Question: I want to make a 'custom grid' with images that we usually see for gallery in android phones

I have been searching it for couple of hours. But no luck favours and finally I am making an attempt to ask question here. Can someone please suggest me how to achieve this kind of gridview. Or do I need to follow any other approach?
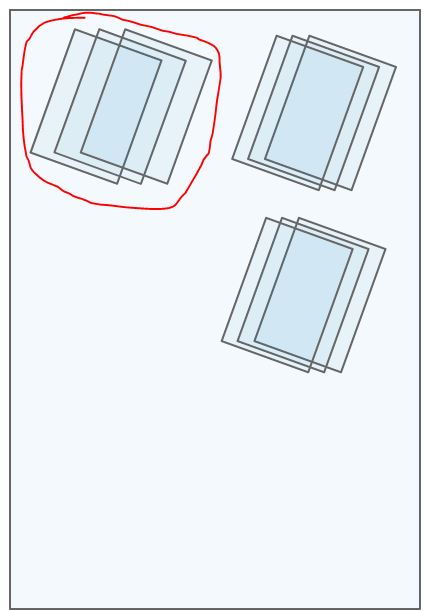
Answer: See the code for the and we have to just set rotation on imageview and margin according to the rotation we have set.
android:rotation="20"
Suppose I have fixed and size 100dp*100dp and If I set Rotation by
'''
android:rotation="20"
'''
than obviouslly our images will cut down from bottom and top in grid view so set it's margin according to the rotation.
'''
<?xml version="1.0" encoding="utf-8"?>
<RelativeLayout xmlns:android="http://schemas.android.com/apk/res/android"
android:layout_width="match_parent"
android:layout_height="match_parent"
>
<GridView
android:id="@+id/gridView1"
android:layout_width="match_parent"
android:layout_height="wrap_content"
android:horizontalSpacing="10dp"
android:numColumns="auto_fit">
</GridView>
</RelativeLayout>
'''
'''
<?xml version="1.0" encoding="utf-8"?>
<RelativeLayout xmlns:android="http://schemas.android.com/apk/res/android"
android:layout_width="match_parent"
android:layout_height="match_parent"
android:background="#000">
<RelativeLayout
android:layout_width="match_parent"
android:layout_height="150dp">
<ImageView
android:id="@+id/imageView1"
android:layout_width="100dp"
android:layout_height="100dp"
android:layout_alignParentTop="true"
android:layout_marginTop="20dp"
android:layout_marginLeft="30dp"
android:src="@drawable/image1" />
<ImageView
android:id="@+id/imageView2"
android:layout_width="100dp"
android:layout_height="100dp"
android:layout_alignParentLeft="true"
android:layout_alignParentTop="true"
android:layout_marginLeft="40dp"
android:layout_marginTop="20dp"
android:src="@drawable/image2" />
<ImageView
android:id="@+id/imageView3"
android:layout_width="100dp"
android:layout_height="100dp"
android:layout_alignParentLeft="true"
android:layout_alignParentTop="true"
android:layout_marginLeft="50dp"
android:layout_marginTop="20dp"
android:src="@drawable/image3" />
<TextView
android:id="@+id/textView1"
android:layout_width="wrap_content"
android:layout_height="wrap_content"
android:text="Large Text"
android:textStyle="bold"
android:textColor="#fff"
/>
</RelativeLayout>
</RelativeLayout>
'''
'''
import android.annotation.TargetApi;
import android.app.Activity;
import android.content.Context;
import android.graphics.Bitmap;
import android.graphics.BitmapFactory;
import android.graphics.Matrix;
import android.os.Build;
import android.os.Bundle;
import android.view.LayoutInflater;
import android.view.View;
import android.view.ViewGroup;
import android.widget.BaseAdapter;
import android.widget.GridView;
import android.widget.ImageView;
import android.widget.TextView;
@TargetApi(Build.VERSION_CODES.HONEYCOMB)
public class MainActivity extends Activity{
String[] logtag=new String[]{"Log.e","Log.d","Log.i"};
GridView gv;
GridAdapter adapter;
@Override
protected void onCreate(Bundle savedInstanceState) {
// TODO Auto-generated method stub
super.onCreate(savedInstanceState);
setContentView(R.layout.main);
gv=(GridView)findViewById(R.id.gridView1);
adapter=new GridAdapter(this);
gv.setAdapter(adapter);
}
class GridAdapter extends BaseAdapter{
LayoutInflater lf;
Context context;
public GridAdapter(MainActivity activity) {
// TODO Auto-generated method stub
context=activity;
lf=(LayoutInflater)context.getSystemService(Context.LAYOUT_INFLATER_SERVICE);
}
@Override
public int getCount() {
// TODO Auto-generated method stub
return logtag.length;
}
@Override
public Object getItem(int position) {
// TODO Auto-generated method stub
return position;
}
@Override
public long getItemId(int position) {
// TODO Auto-generated method stub
return position;
}
@Override
public View getView(int position, View convertView, ViewGroup parent) {
// TODO Auto-generated method stub
ViewHolder viewHolder;
if(convertView==null){
viewHolder=new ViewHolder();
convertView=lf.inflate(R.layout.griditem, null);
viewHolder.image1=(ImageView)convertView.findViewById(R.id.imageView1);
viewHolder.image2=(ImageView)convertView.findViewById(R.id.imageView2);
viewHolder.image3=(ImageView)convertView.findViewById(R.id.imageView3);
viewHolder.text=(TextView)convertView.findViewById(R.id.textView1);
convertView.setTag(viewHolder);
}else{
viewHolder=(ViewHolder) convertView.getTag();
}
if(android.os.Build.VERSION.SDK_INT < 11){
RotateBitmap(viewHolder.image1,R.drawable.image1);
RotateBitmap(viewHolder.image2,R.drawable.image2);
RotateBitmap(viewHolder.image3,R.drawable.image3);
}else{
viewHolder.image1.setRotation(20);
viewHolder.image2.setRotation(20);
viewHolder.image3.setRotation(20);
}
viewHolder.text.setText(logtag[position]);
return convertView;
}
class ViewHolder{
ImageView image1;
ImageView image2;
ImageView image3;
TextView text;
}
public void RotateBitmap(ImageView imageView, int imageid){
Bitmap myImg = BitmapFactory.decodeResource(getResources(),imageid);
Matrix matrix = new Matrix();
matrix.postRotate(20);
Bitmap rotated = Bitmap.createBitmap(myImg, 0, 0, myImg.getWidth(), myImg.getHeight(),matrix, true);
imageView.setImageBitmap(rotated);
}
}
}
'''